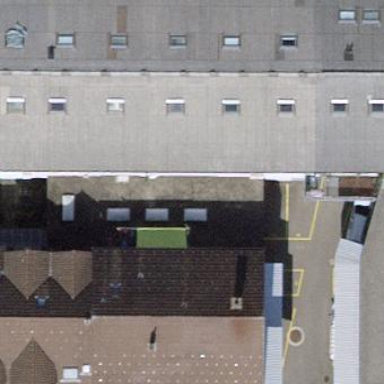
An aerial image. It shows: Industrial building.